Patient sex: M
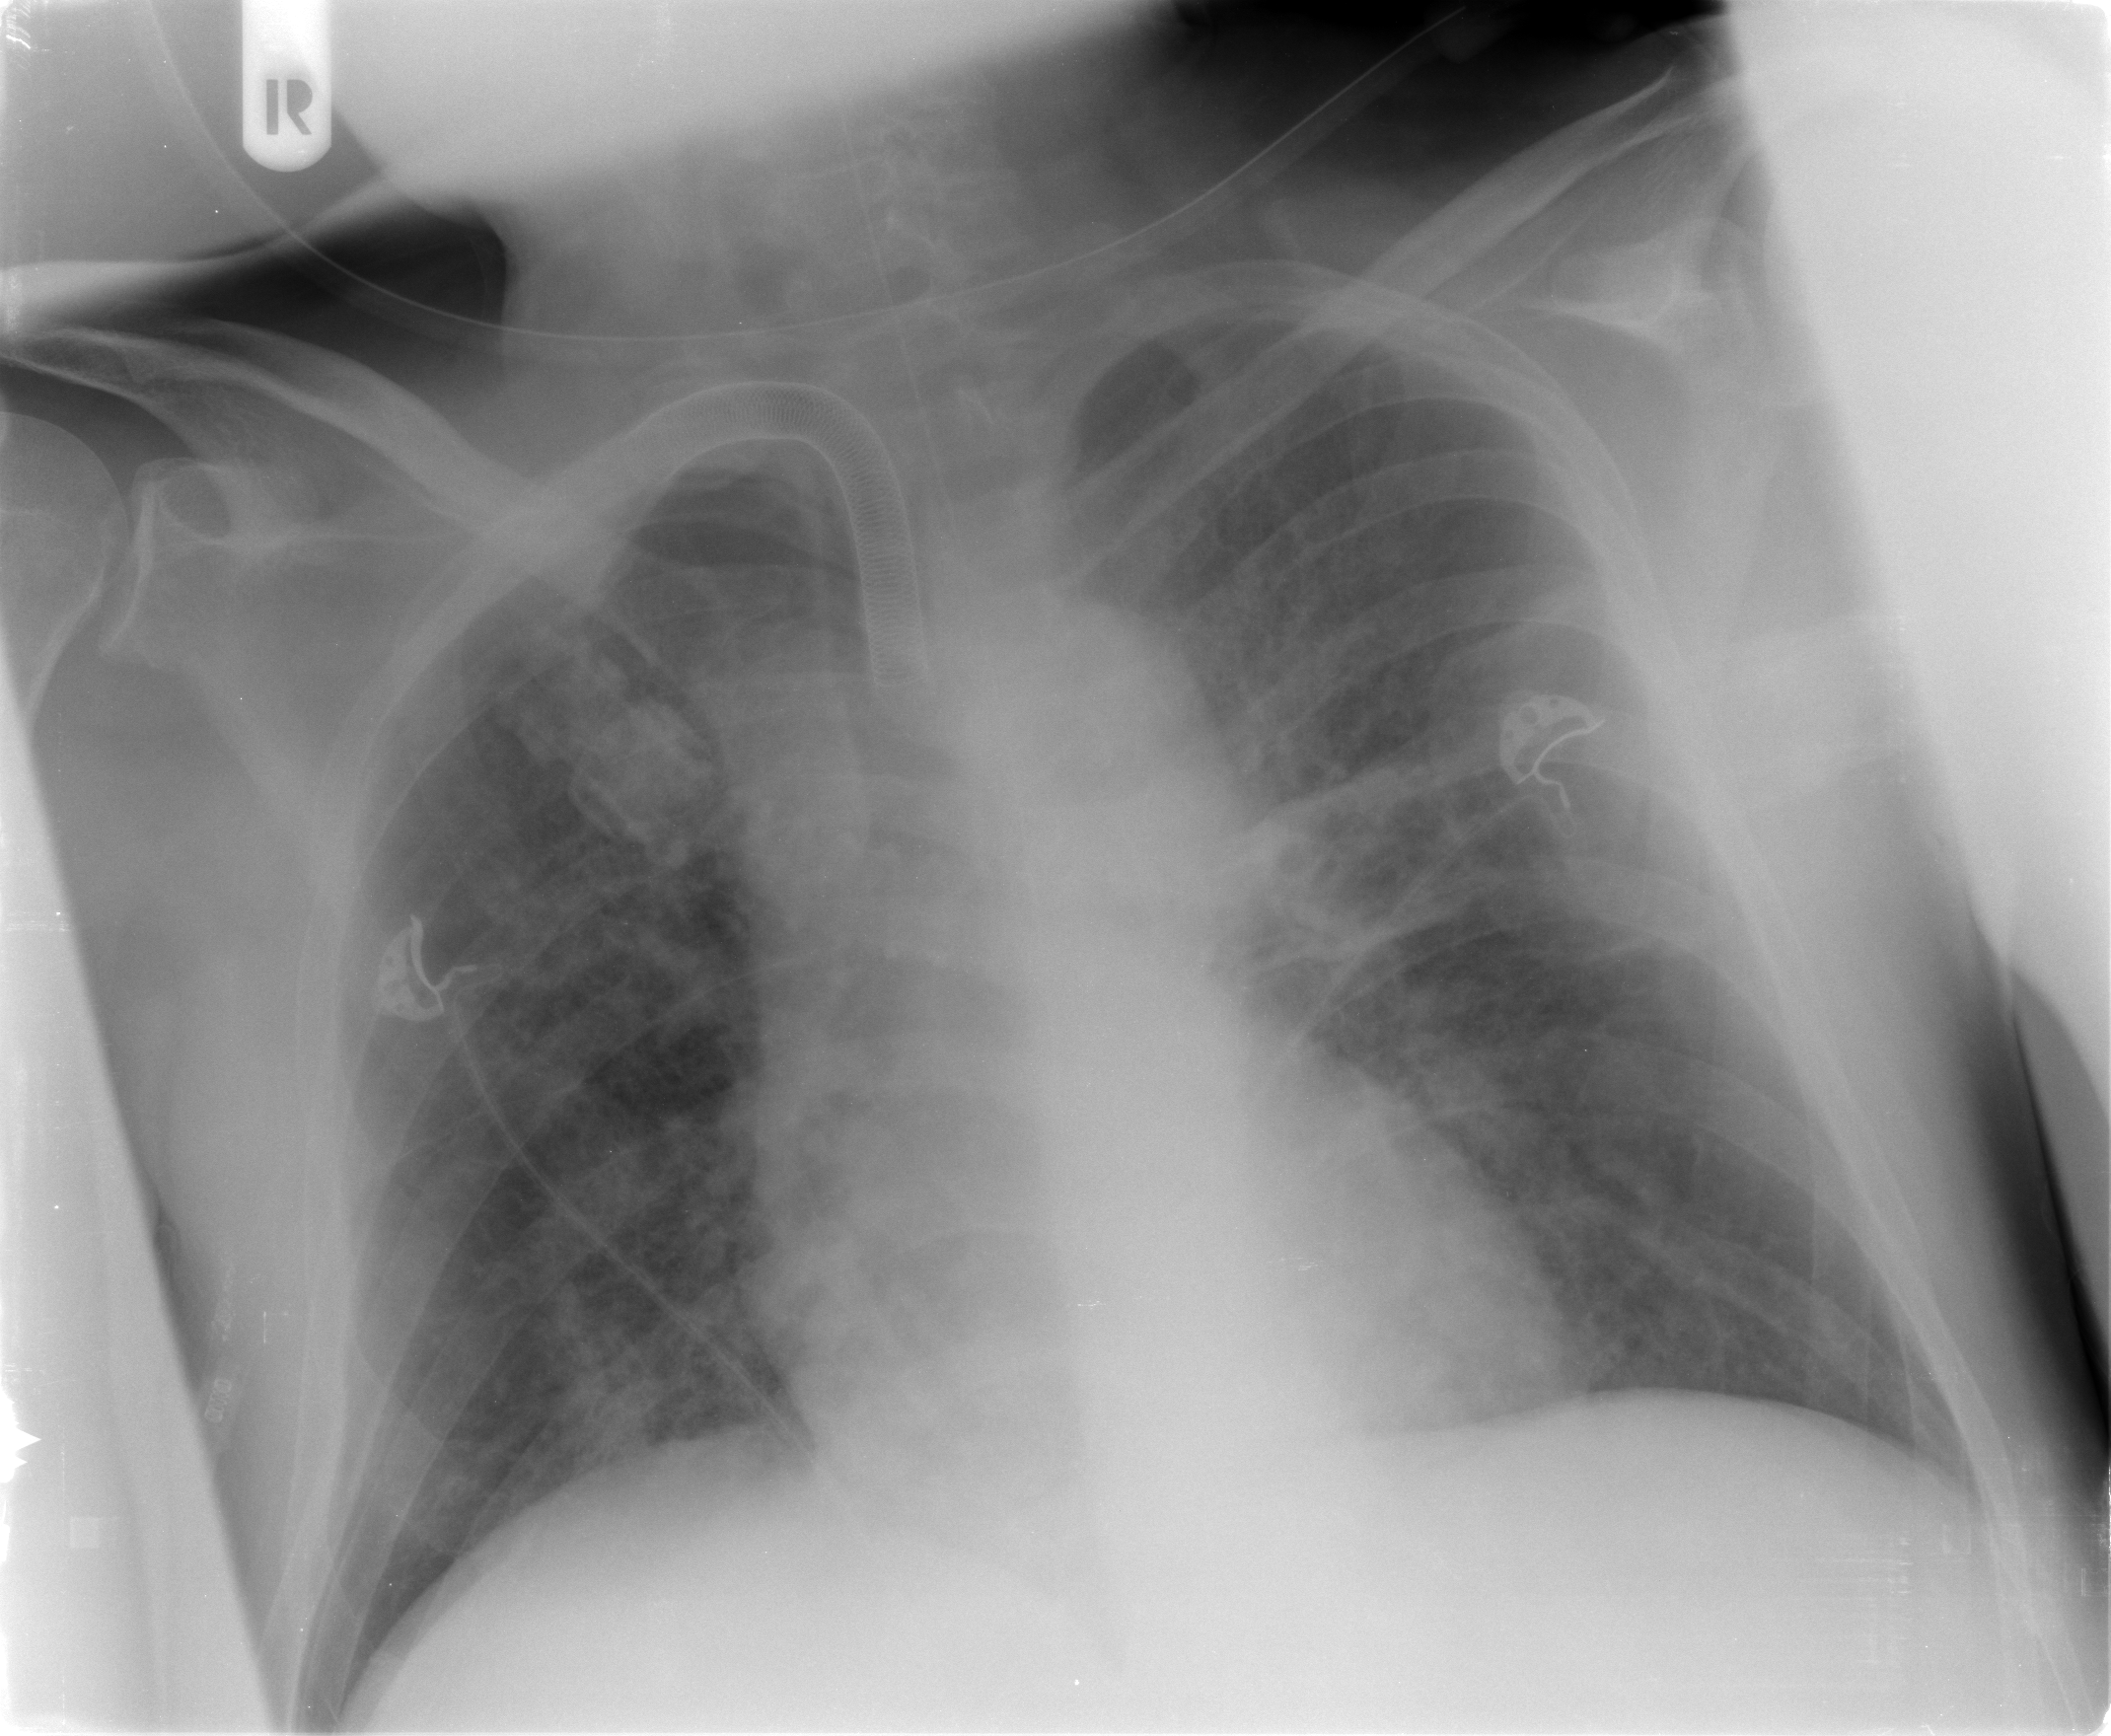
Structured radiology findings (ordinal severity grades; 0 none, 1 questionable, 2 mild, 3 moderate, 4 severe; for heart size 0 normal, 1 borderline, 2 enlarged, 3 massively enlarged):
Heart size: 1
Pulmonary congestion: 2
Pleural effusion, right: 0
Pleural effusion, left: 0
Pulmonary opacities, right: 2
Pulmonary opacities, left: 2
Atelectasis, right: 2
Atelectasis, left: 2